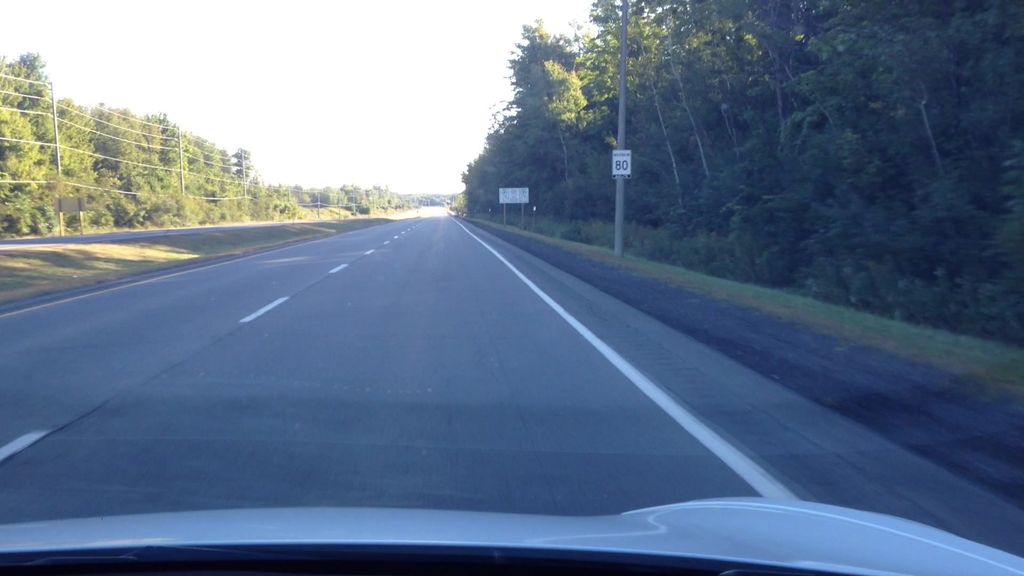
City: ottawa-gatineau